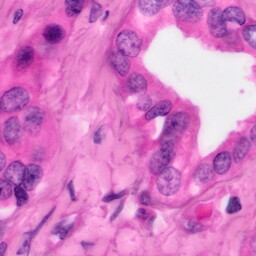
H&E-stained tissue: Pancreatic